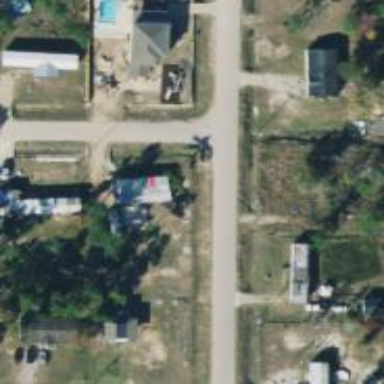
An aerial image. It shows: Residential road.